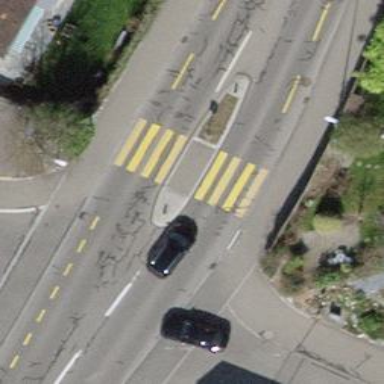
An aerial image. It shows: Uncontrolled zebra crossing with pedestrian island.